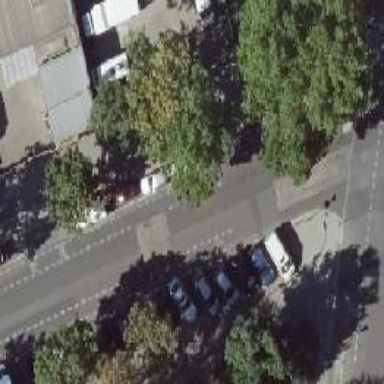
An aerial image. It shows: Traffic calming table.